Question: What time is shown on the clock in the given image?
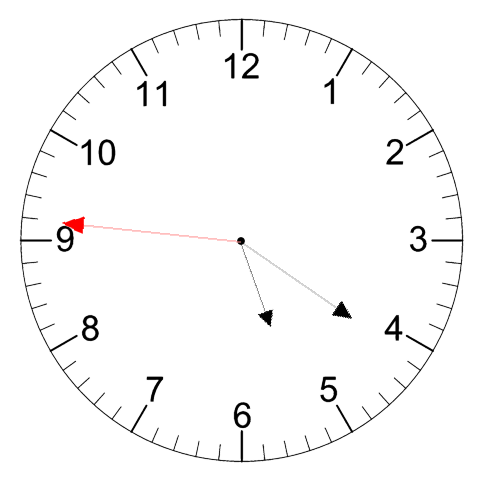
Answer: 05:20:46